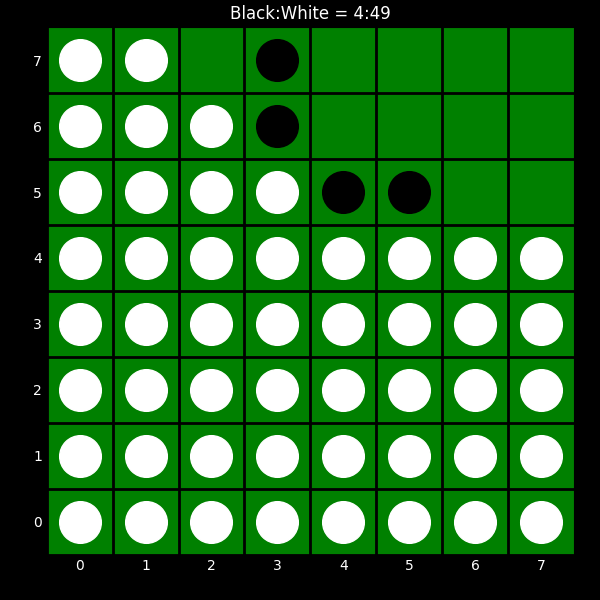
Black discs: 4
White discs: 49